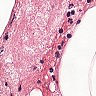
Metastatic tissue present: no